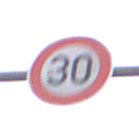
Verkehrszeichen: Geschwindigkeit30
Umgebung: Outdoor, Suburban
Tageszeit: Midday
Wetter: Overcast
Licht: Natural
Jahreszeit: NotSpecified
Kontrast: LowContrast